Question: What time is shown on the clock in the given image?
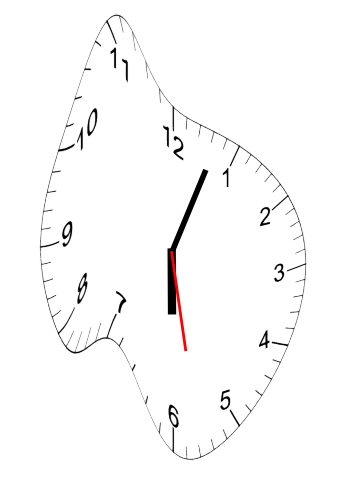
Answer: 06:03:28